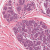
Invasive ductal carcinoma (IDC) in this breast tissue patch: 0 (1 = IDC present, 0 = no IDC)